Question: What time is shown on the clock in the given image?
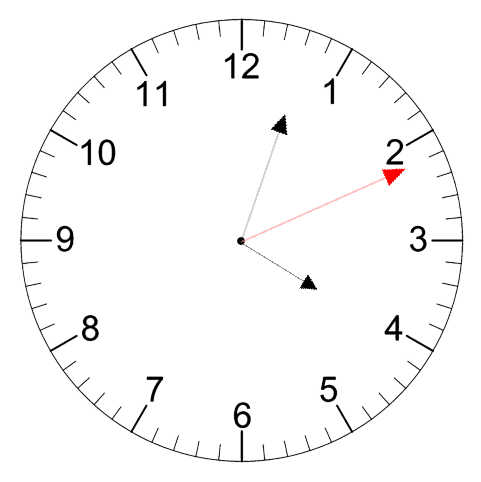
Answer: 04:03:11